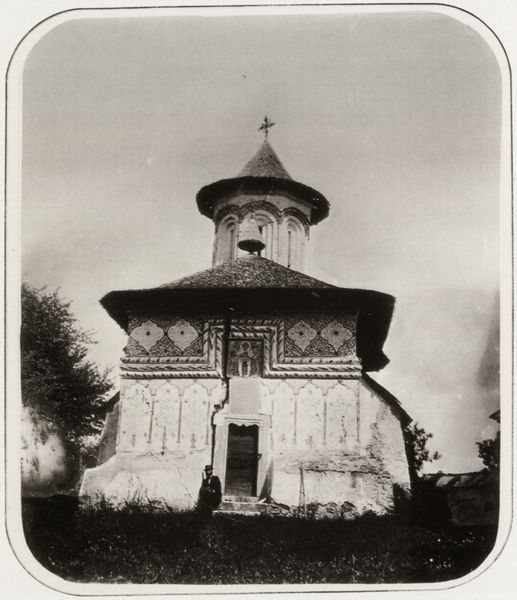
Titel: Die Dorfkirche Flaminda bei Campulung
Künstler: Carol Szathmari
Standort: Köln
Institution: Agfa Photo-Historama
Schlagwörter: baum, felsen, himmel, mann, weiß, wolken, bäume, landschaft, sitzen, fenster, grau, holz, hut, schmuck, schwarz, säulen, tür, dach, gebäude, gras, wiese, muster, ornament, alt, architektur, spitze, bild, büsche, kirche, figur, turm, bogen, man, russland, hang, mauer, ziegel, türe, rundbogen, kuppel, treppe, ornamente, stufe, stufen, tor, foto, fotografie, bögen, eingang, kirch, kreuz, türmchen, schwarzweiss, mosaik, portal, glocke, kapelle, tempel, pavillon, sakral, ikone, fot, mäander, russisch, zentralbau, kruez, kirhe, kappelle, osteuropa, orthodox, fotogrfie, monoton, gras#